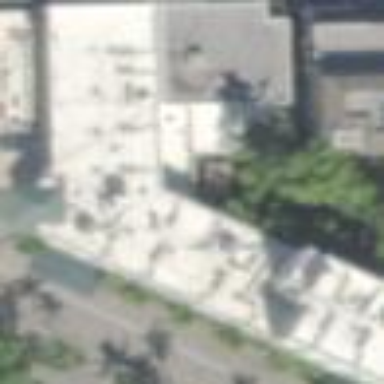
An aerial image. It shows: Part of building.